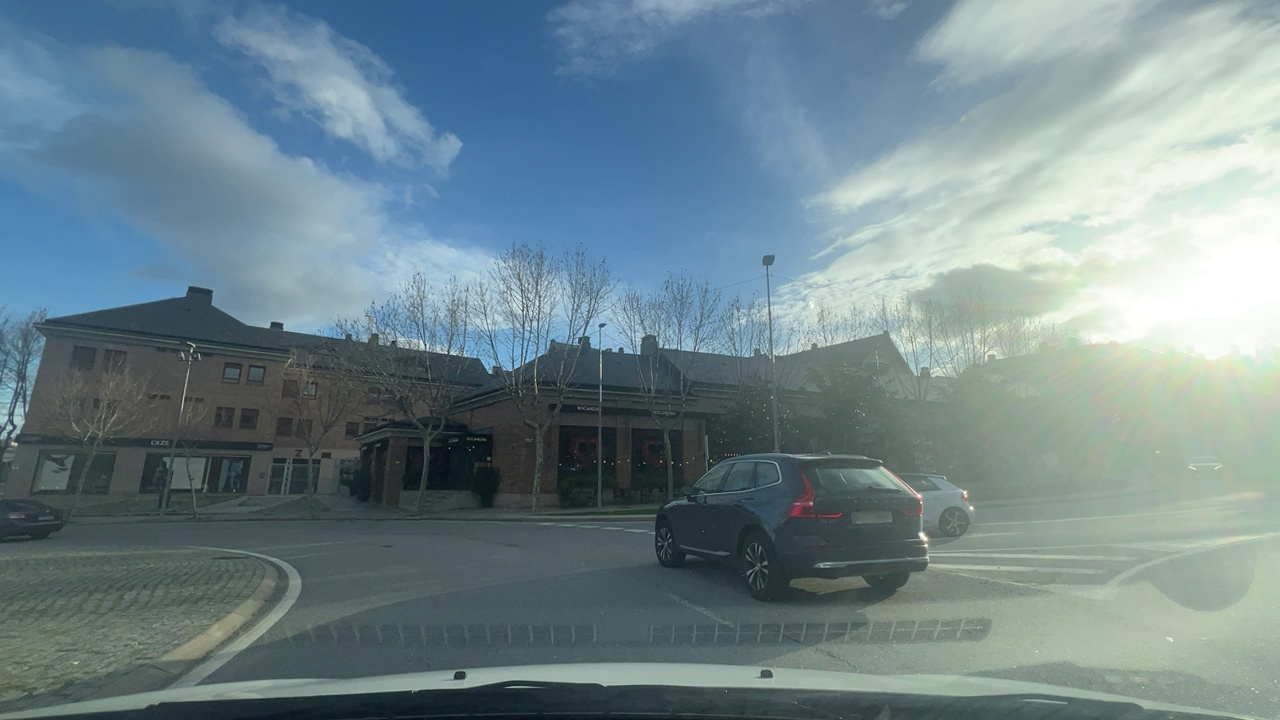
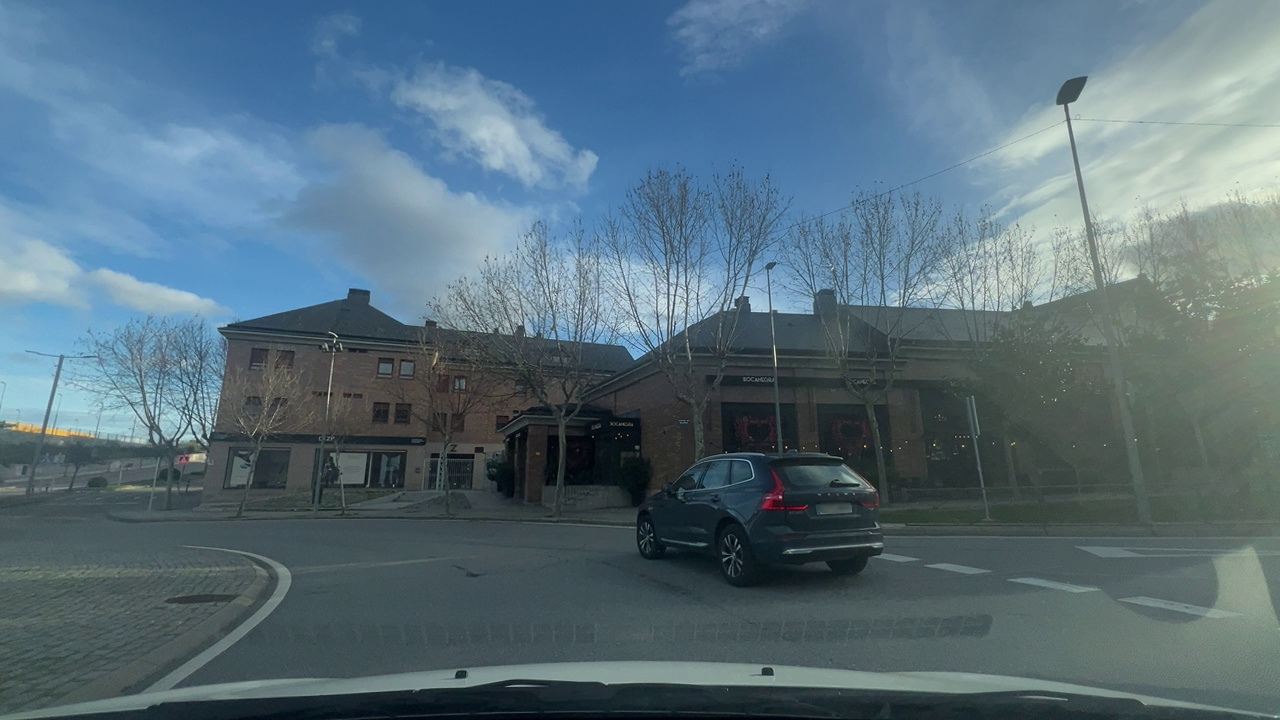
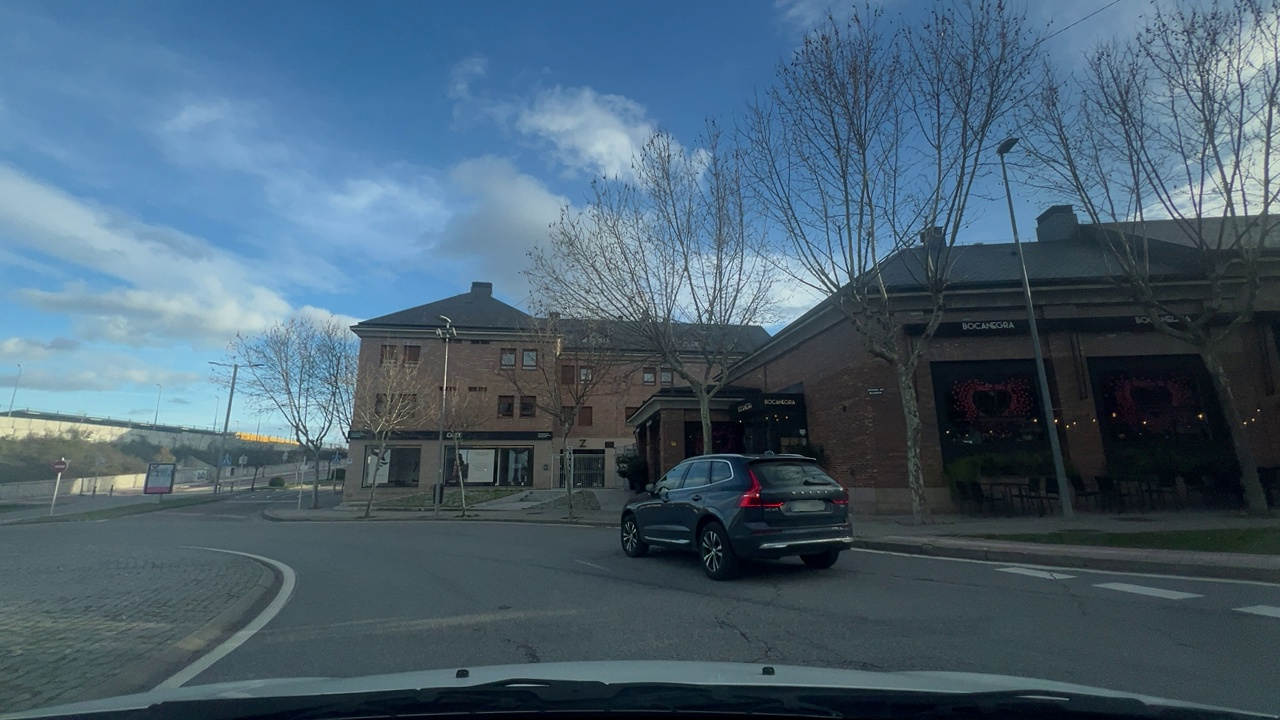
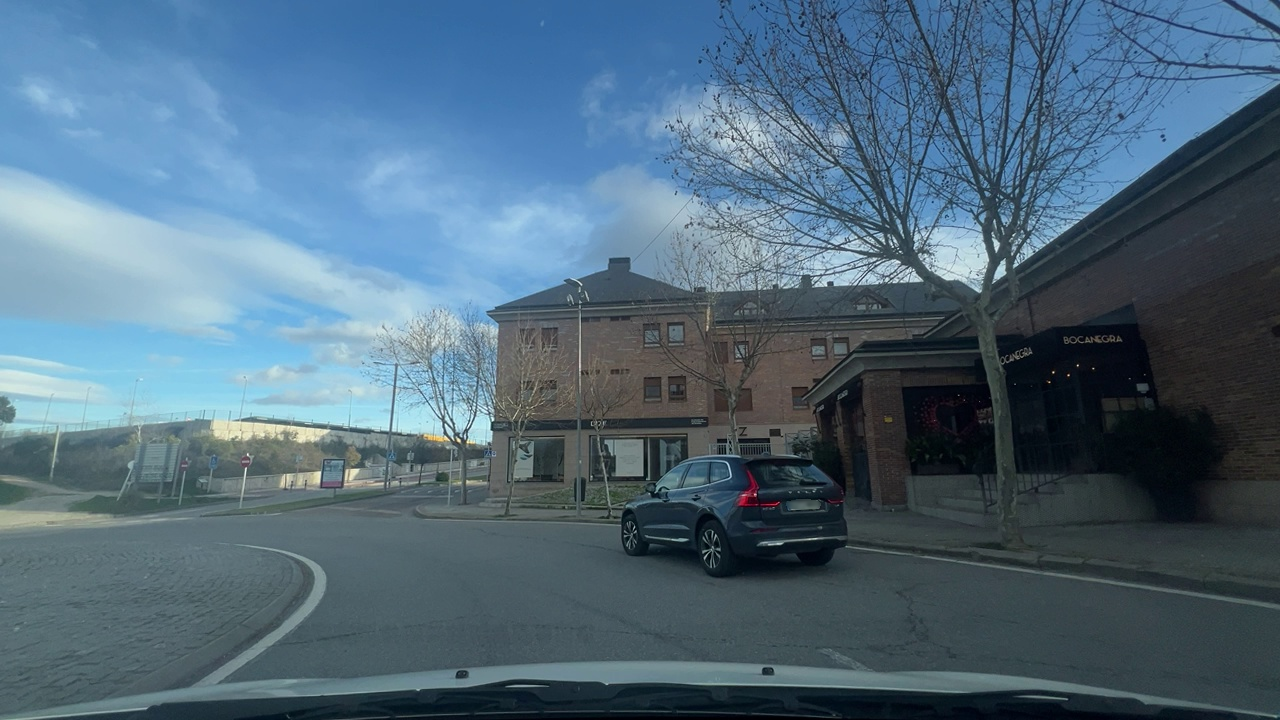
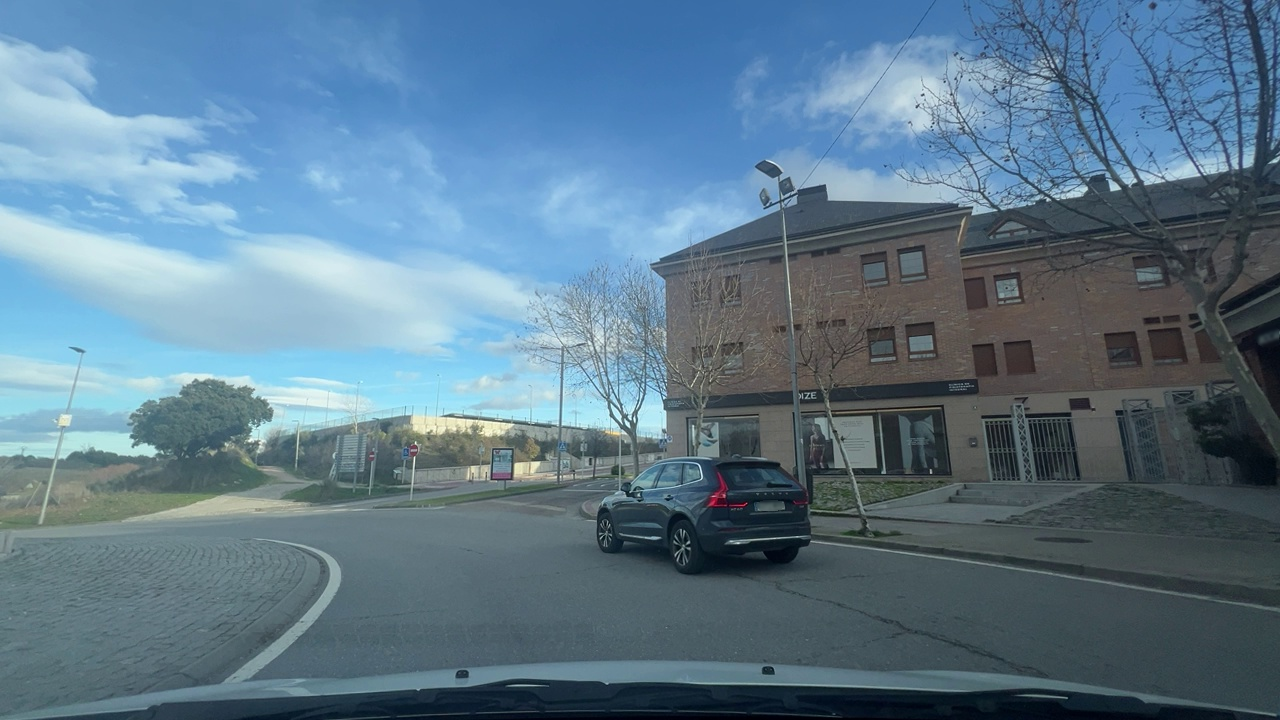
Situation: Roundabout
Question: Is the ego vehicle currently inside a roundabout?
Answer: Yes
Reasoning: The ego vehicle is traveling within a circular roadway surrounding a central island.

Situation: Roundabout
Question: Is a roundabout visible ahead in the ego direction?
Answer: Yes
Reasoning: A circular intersection sign and central island are visible to the left.

Situation: Roundabout
Question: Is the ego vehicle stationary while another vehicle crosses its path within the roundabout?
Answer: No
Reasoning: The ego vehicle keeps moving inside the roundabout